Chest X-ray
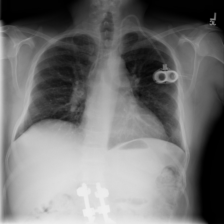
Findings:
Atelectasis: negative
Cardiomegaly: negative
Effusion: negative
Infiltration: positive
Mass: negative
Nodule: negative
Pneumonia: negative
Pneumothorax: negative
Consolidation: negative
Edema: negative
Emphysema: negative
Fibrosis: negative
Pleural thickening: negative
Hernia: negative